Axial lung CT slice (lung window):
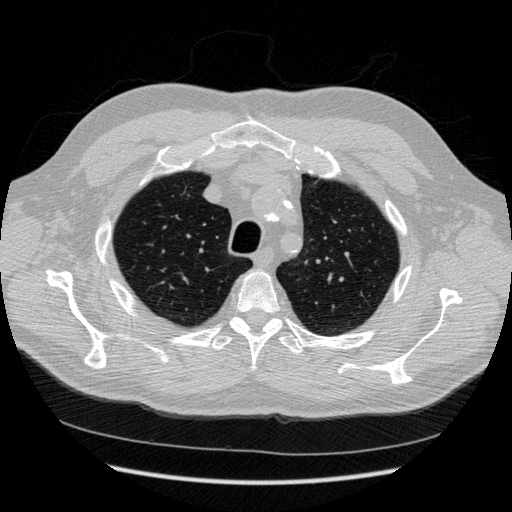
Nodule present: no